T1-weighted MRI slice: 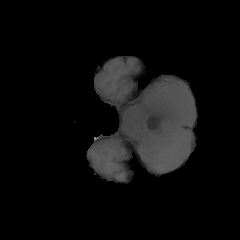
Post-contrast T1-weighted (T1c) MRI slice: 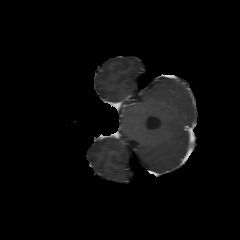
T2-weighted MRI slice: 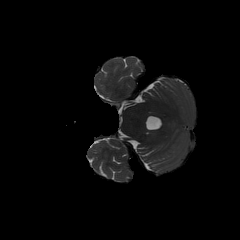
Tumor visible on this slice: no